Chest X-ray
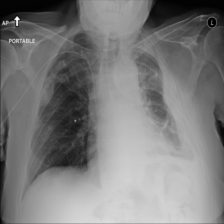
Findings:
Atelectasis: negative
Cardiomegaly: negative
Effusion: negative
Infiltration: negative
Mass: negative
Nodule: negative
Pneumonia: negative
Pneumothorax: negative
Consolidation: negative
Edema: negative
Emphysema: negative
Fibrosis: negative
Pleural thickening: negative
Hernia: negative